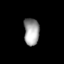
Tissue: lung
Cell type: Endothelial cells
Senescence score: 0.5879
Nuclear area (px): 405
Mean DAPI intensity: 160.044